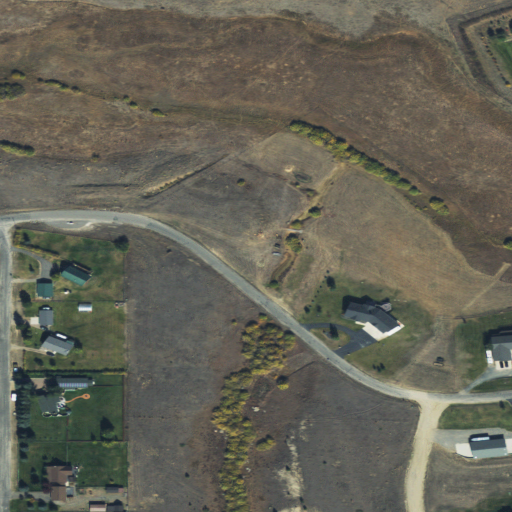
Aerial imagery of valley in Montana named Passmore Gulch containing grassland, open development, low intensity development, herbaceous wetlands, and medium intensity development